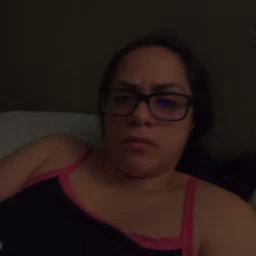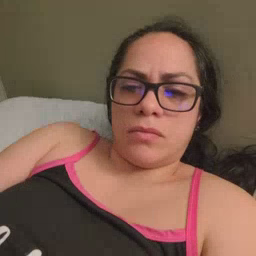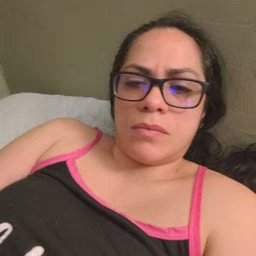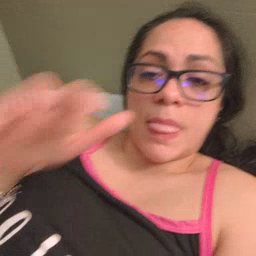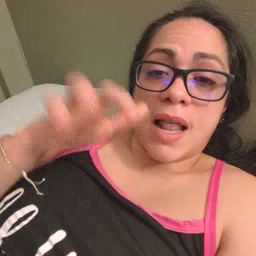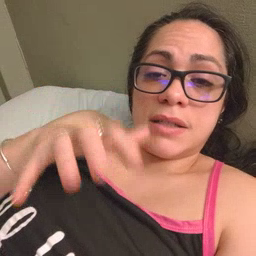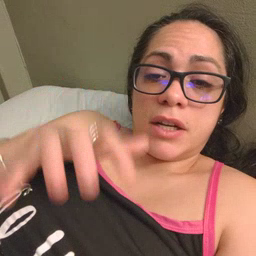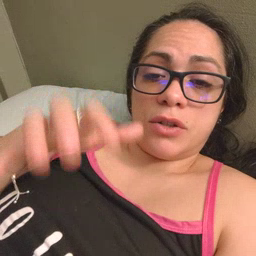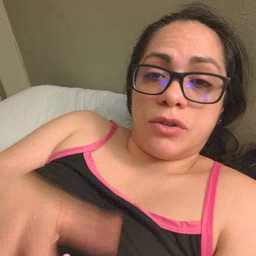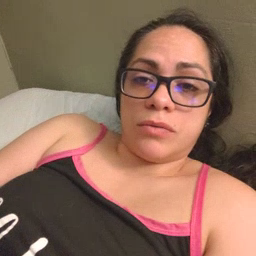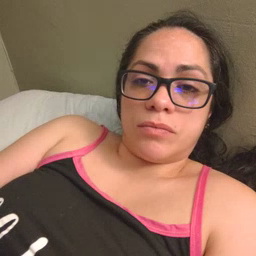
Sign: alligator